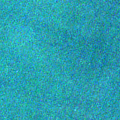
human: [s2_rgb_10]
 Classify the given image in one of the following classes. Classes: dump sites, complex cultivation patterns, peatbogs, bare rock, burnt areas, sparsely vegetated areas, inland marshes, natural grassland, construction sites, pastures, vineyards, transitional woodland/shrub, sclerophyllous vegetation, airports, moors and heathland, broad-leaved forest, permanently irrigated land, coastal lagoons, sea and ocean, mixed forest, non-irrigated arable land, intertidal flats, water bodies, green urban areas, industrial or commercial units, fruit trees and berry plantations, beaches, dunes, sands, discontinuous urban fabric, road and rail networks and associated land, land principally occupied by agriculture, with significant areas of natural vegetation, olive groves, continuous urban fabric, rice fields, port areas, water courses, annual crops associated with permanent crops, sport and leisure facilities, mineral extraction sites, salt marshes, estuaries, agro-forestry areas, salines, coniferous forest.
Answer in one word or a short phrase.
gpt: sea and ocean